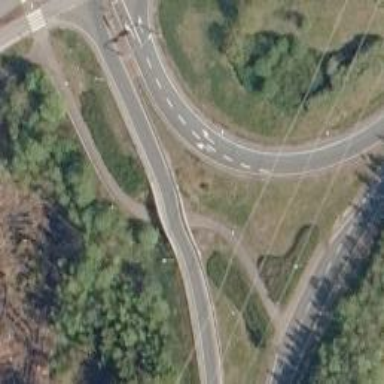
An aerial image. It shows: Asphalt trunk link road.